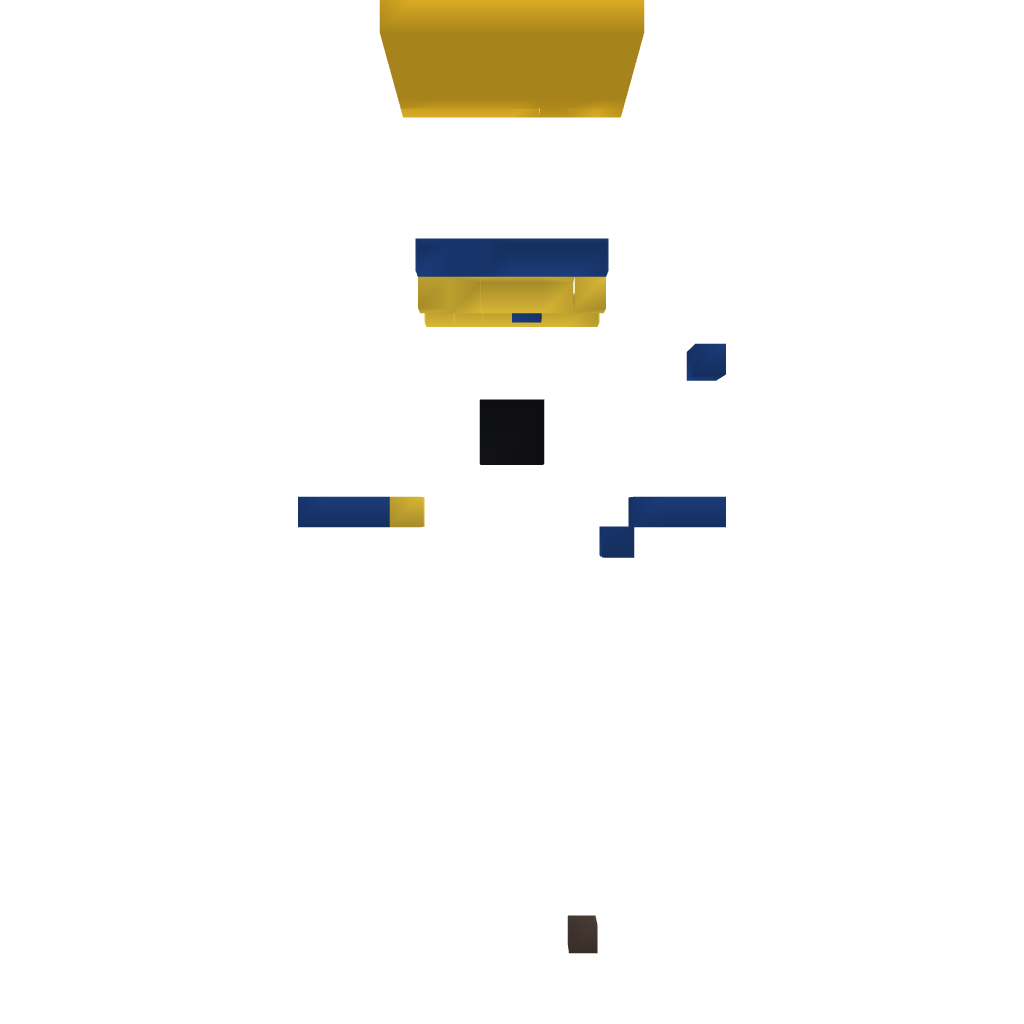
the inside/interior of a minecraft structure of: Atlantean Statue